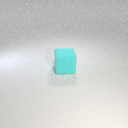
large cyan rubber cube